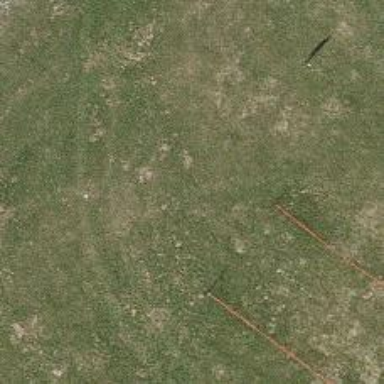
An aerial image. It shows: Nordic skiing track.